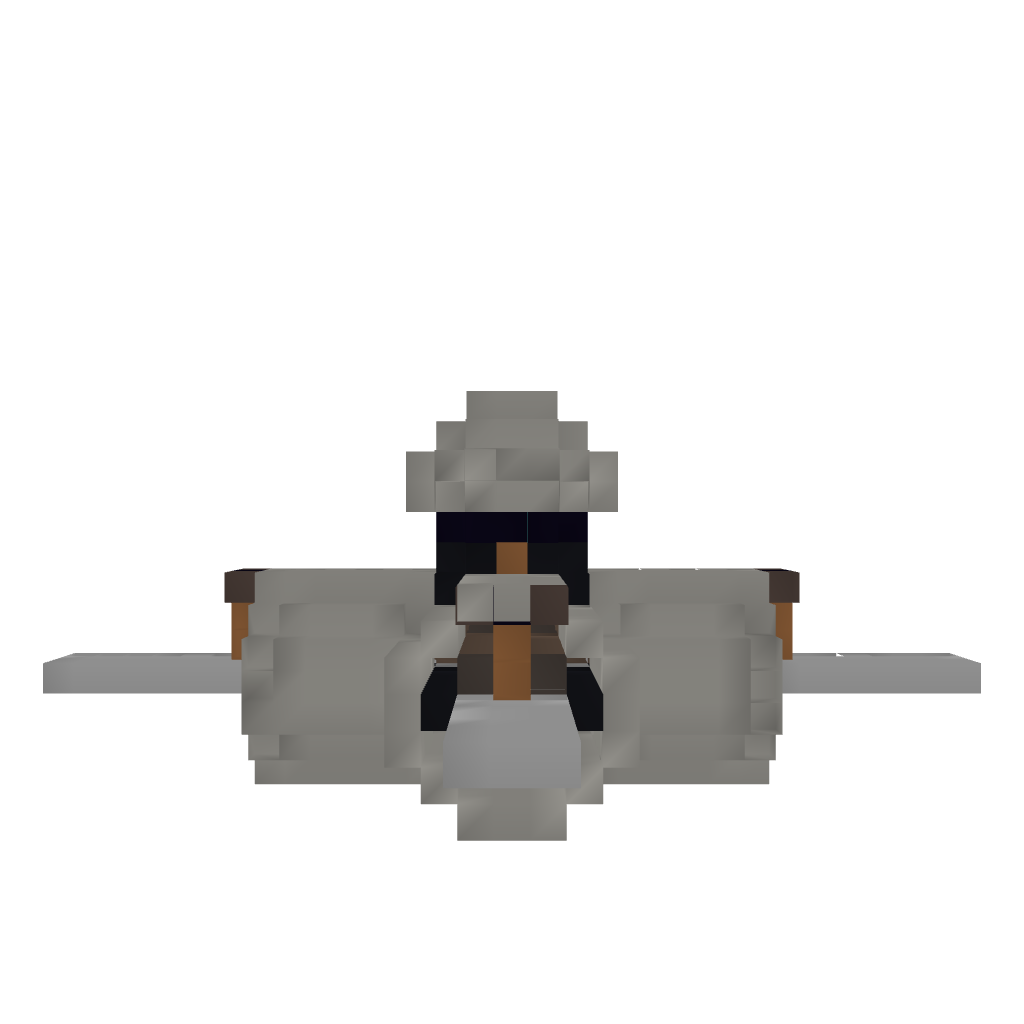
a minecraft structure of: The Sonic Transport Station